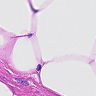
Metastatic tissue present: no